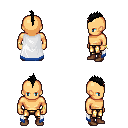
a pixel art fantasy rpg character, male body template, human, tanned skin, white trimmed cape, gold greaves, black mohawk hairstyle, bracelets, brown shoes, four views (front, back, left, right), 2x2 character sprite sheet, small pixel art, hard edges, no anti-aliasing